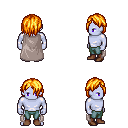
a pixel art fantasy rpg character, male body template, dark elf, purple skin, gray cape, teal pants, light blonde bangs hairstyle, brown shoes, four views (front, back, left, right), 2x2 character sprite sheet, small pixel art, hard edges, no anti-aliasing